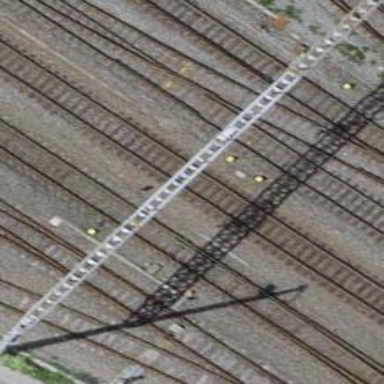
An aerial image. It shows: Railway switch.